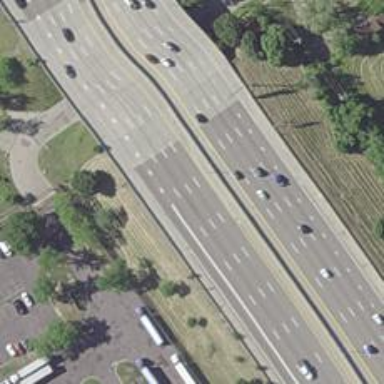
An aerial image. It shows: Asphalt motorway.